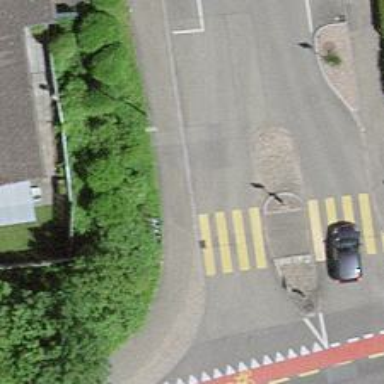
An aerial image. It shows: Zebra crossing on footway.